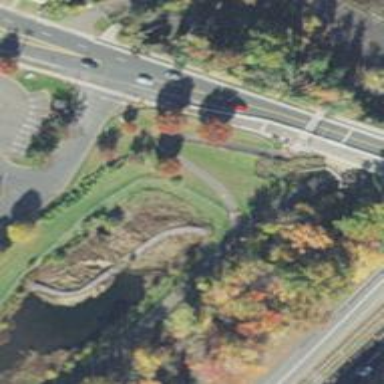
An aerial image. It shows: Asphalt cycleway that is shared.